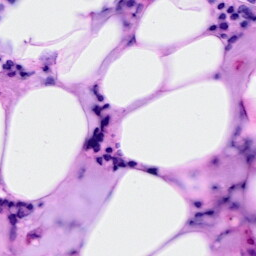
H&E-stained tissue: Breast